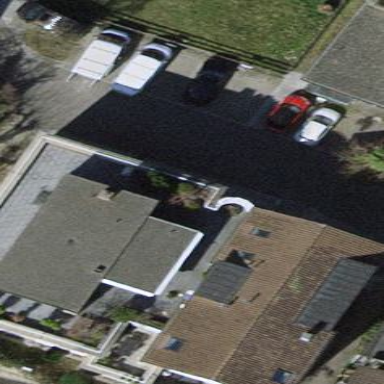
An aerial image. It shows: Building with gabled roof.